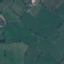
Label: Pasture